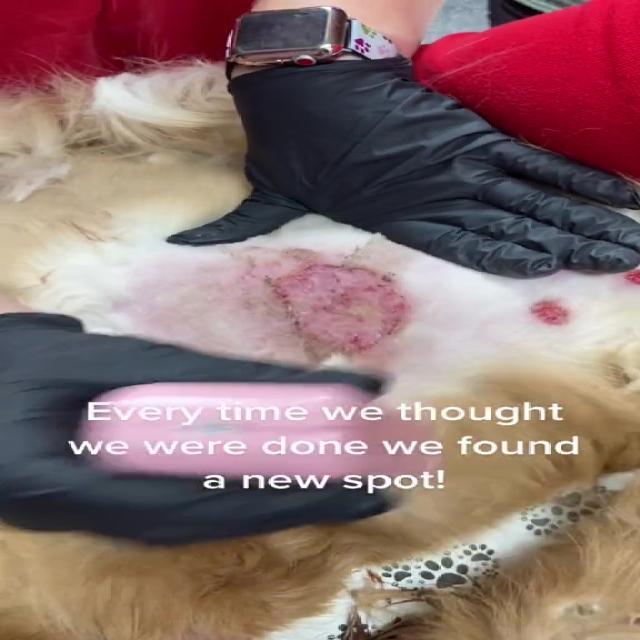
Canine dermatitis — inflammation of the skin presenting with erythema, pruritus, papules, and excoriation. May be allergic, contact, or atopic in origin.